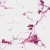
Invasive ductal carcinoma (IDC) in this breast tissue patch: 0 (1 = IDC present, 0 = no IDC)